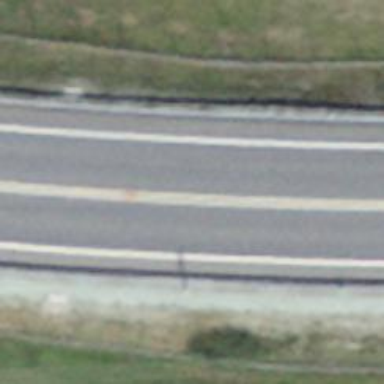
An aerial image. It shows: Asphalt trunk motorway.